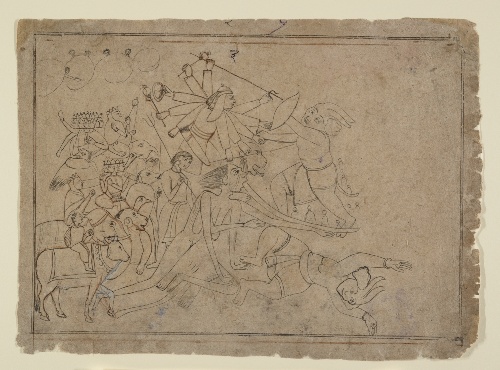
Artist: Nainsukh
Artist bio: active ca. 1735–78
Date: ca. 1780
Object type: Painting
Classification: Paintings
Medium: Ink, ocher and underdrawing
Culture: India (Himachal Pradesh, Guler)
Dimensions: Image (sight): 8 3/4 x 11 3/4 in. (22.2 x 29.8 cm)
Department: Asian Art
Credit line: Gift of Subhash Kapoor, in memory of his parents, Smt Shashi Kanta and Shree Parshotam Ram Kapoor, 2008
Accession year: 2008
Repository: Metropolitan Museum of Art, New York, NY
Tags: Battles|Elephants|Durga|Demons